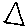
Label: triangle